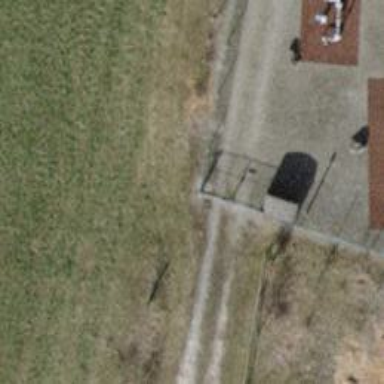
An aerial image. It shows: Gate.